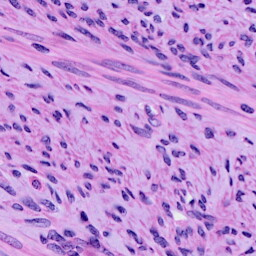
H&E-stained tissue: Cervix